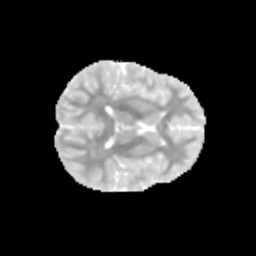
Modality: MD
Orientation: axial
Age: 10
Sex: male
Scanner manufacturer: siemens
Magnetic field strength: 3 T
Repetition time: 3.8 s
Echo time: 0.07 s